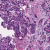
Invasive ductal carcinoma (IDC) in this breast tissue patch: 1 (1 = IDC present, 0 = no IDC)